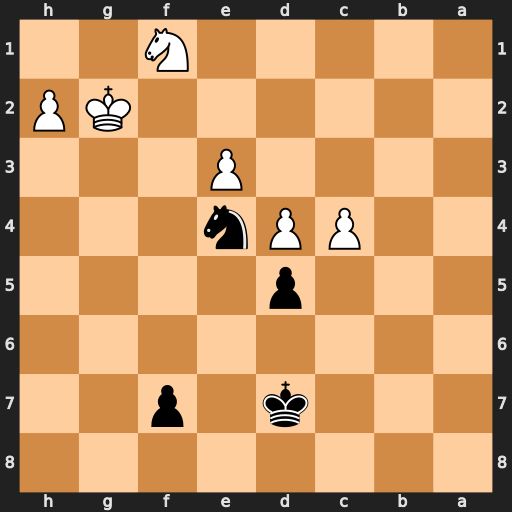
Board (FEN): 8/3k1p2/8/3p4/2PPn3/4P3/6KP/5N2
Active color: b
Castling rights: -
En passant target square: -
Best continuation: dxc4 Kf3 c3 Kxe4 c2 Kd3 c1=Q